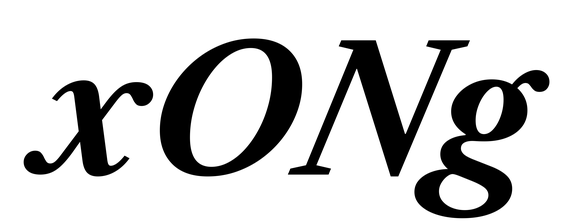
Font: LibreCaslonText-Italic_Bold_Italic